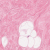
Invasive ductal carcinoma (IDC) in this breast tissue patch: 0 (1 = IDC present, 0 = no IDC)